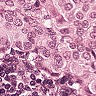
Metastatic tissue present: yes